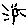
Label: sun